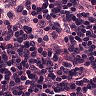
Metastatic tissue present: no